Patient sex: M
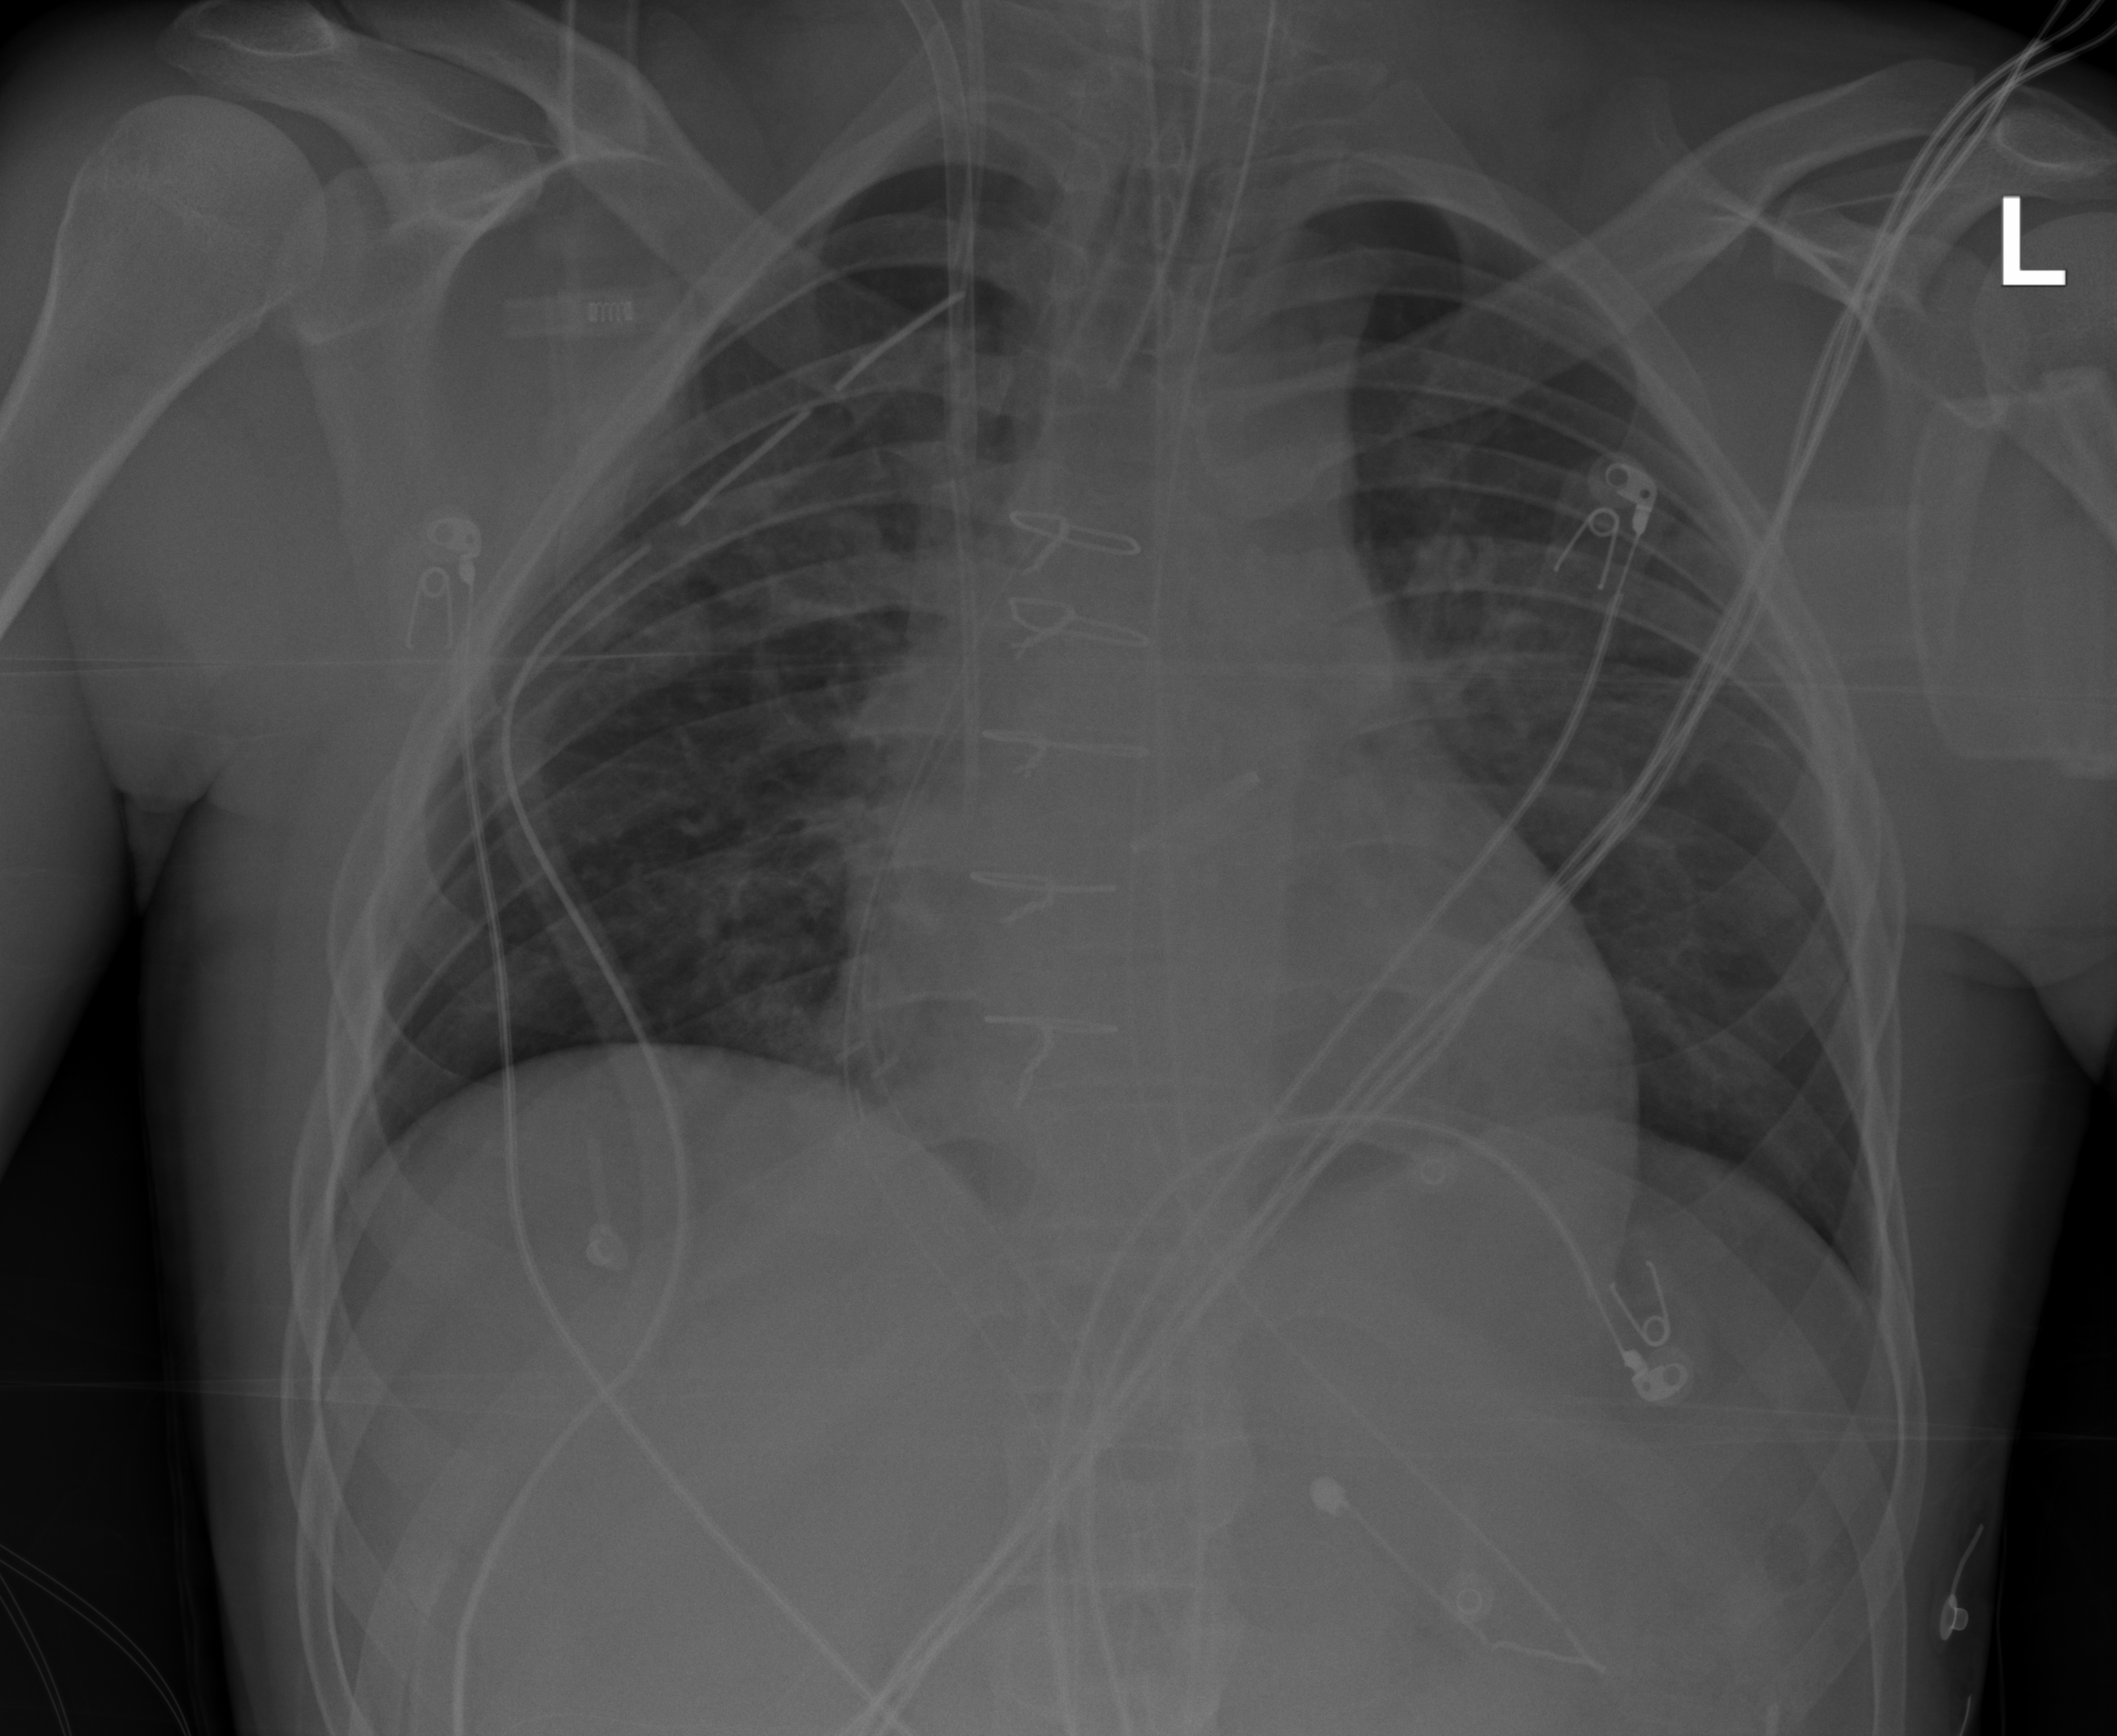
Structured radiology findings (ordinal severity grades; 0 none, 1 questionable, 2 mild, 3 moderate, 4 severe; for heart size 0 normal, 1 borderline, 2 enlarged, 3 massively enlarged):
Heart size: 1
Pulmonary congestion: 2
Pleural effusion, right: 0
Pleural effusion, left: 0
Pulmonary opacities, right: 2
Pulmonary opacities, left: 0
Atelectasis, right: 0
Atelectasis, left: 0